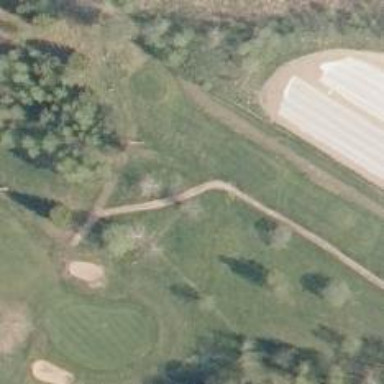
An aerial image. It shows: Path for both roads and golfers.